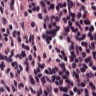
Metastatic tissue present: no